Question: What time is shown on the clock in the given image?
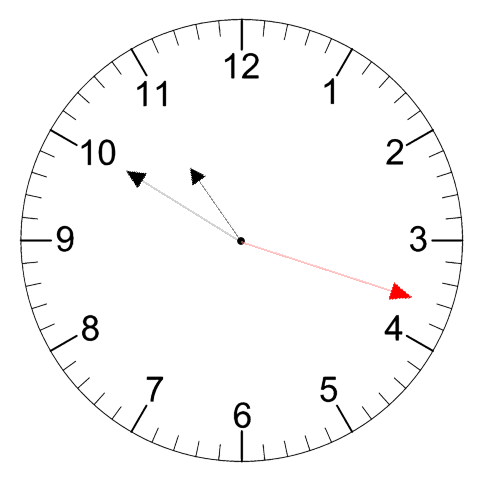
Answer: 10:50:18